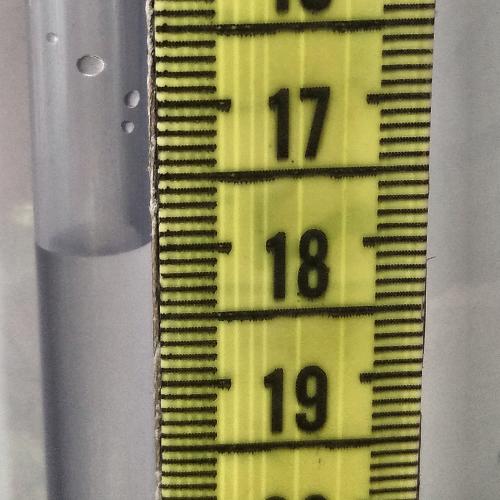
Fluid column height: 18.0 cm